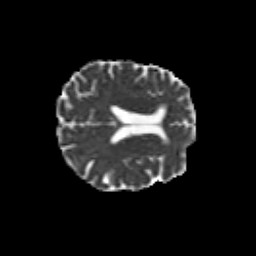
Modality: MD
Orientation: axial
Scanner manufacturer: siemens
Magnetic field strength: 3 T
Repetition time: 6.8 s
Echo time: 0.093 s